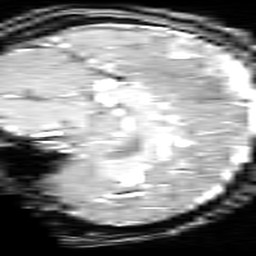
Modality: inplaneT1
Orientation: sagittal
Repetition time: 0.2 s
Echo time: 0.0036 s